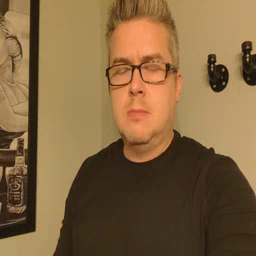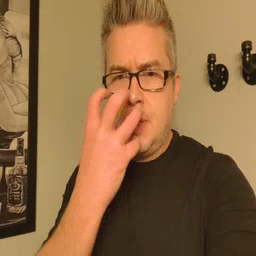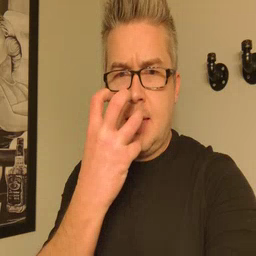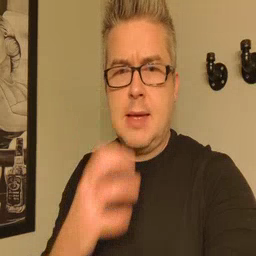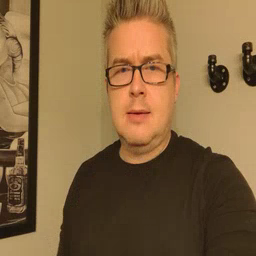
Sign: mad